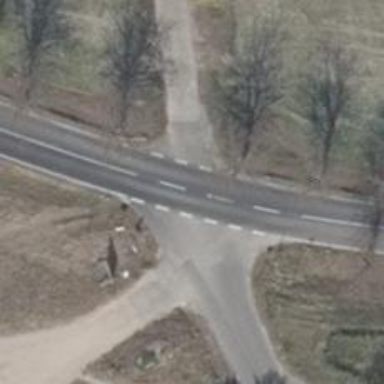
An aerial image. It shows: Secondary road with asphalt surface.